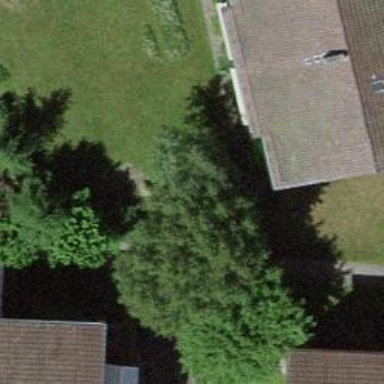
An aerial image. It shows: Group of garages.